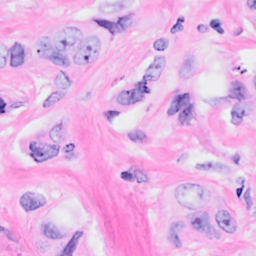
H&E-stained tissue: Breast